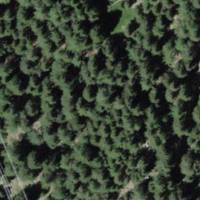
EUNIS habitat code: 43
Species observed at this site:
Moneses uniflora